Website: lowes
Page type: billing-address
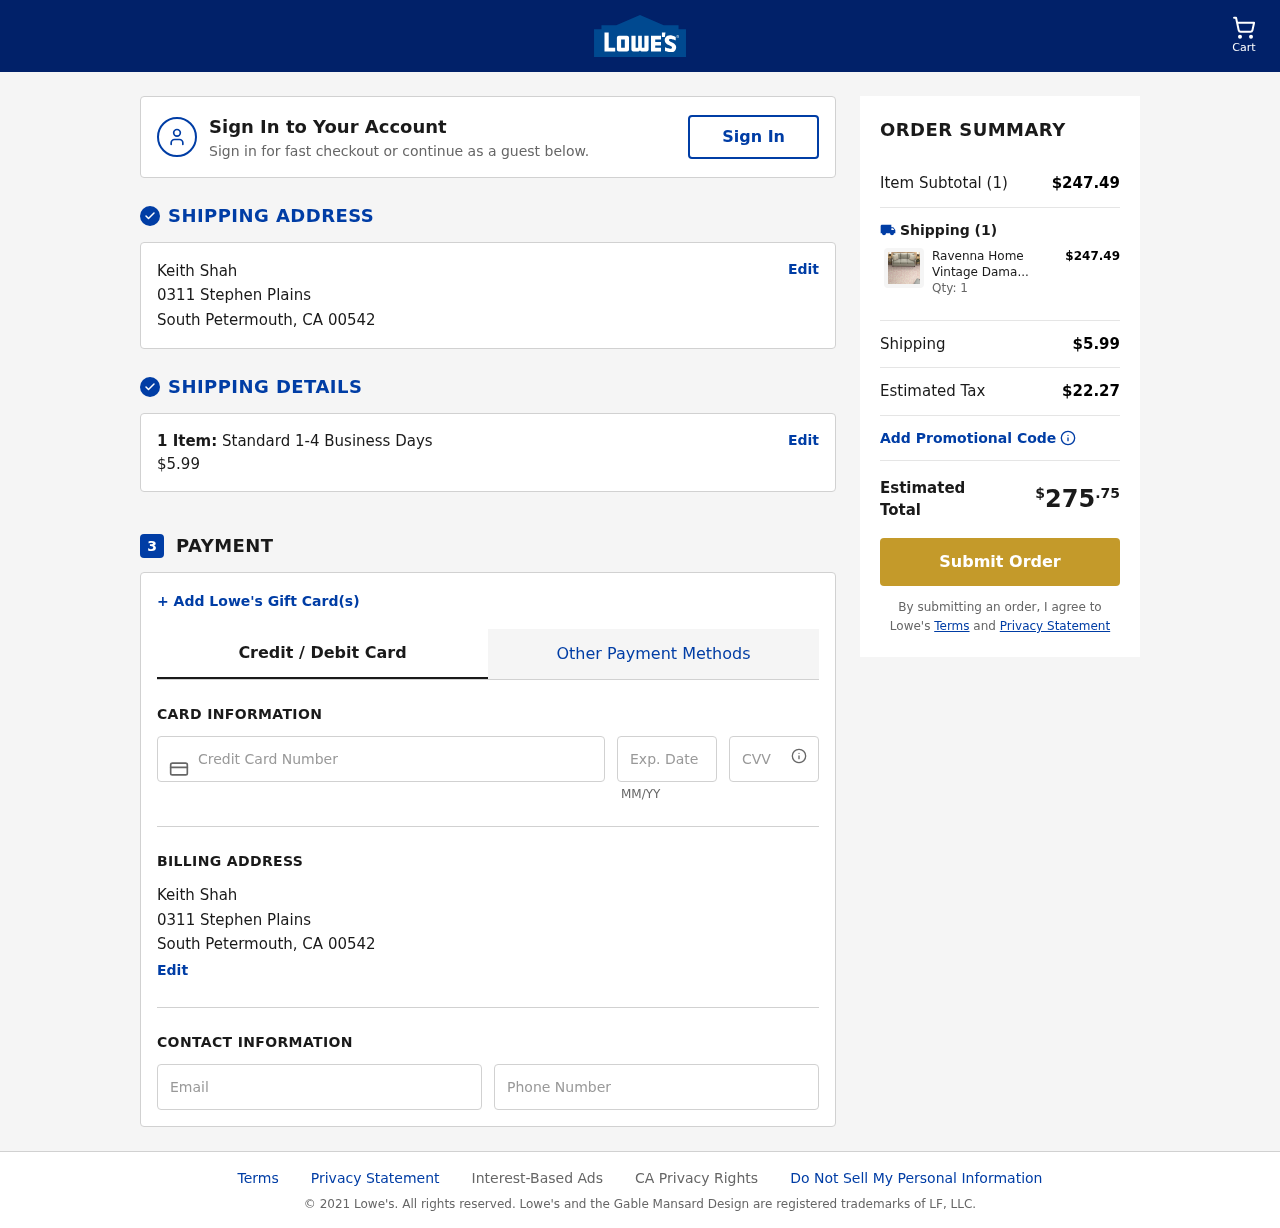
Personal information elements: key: PII_CARD_CVV
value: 579
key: PII_CARD_EXPIRY
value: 08/29
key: PII_CARD_NUMBER
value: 4082 7988 9595 5468
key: PII_CITY
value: South Petermouth
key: PII_EMAIL
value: keith_shah@hotmail.com
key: PII_FULLNAME
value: Keith Shah
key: PII_PHONE
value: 4996345154
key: PII_POSTCODE
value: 00542
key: PII_STATE_ABBR
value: CA
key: PII_STREET
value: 0311 Stephen Plains
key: PII_FULLNAME2
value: Keith Shah
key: PII_CITY2
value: South Petermouth
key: PII_STATE_ABBR2
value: CA
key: PII_POSTCODE_FULL
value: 00542
Product elements: key: PRODUCT1_NAME
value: Ravenna Home Vintage Damask Patterned Rug, 7'10" x 9'10", Pink on Ivory
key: PRODUCT1_PRICE
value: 247.49
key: PRODUCT1_QUANTITY
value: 1
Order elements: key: ORDER_NUM_ITEMS
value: Cart
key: ORDER_NUM_ITEMS
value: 1 Item:
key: ORDER_NUM_ITEMS
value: Item Subtotal (1)
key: ORDER_SHIPPING_COST
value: $5.99
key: ORDER_SUBTOTAL
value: $247.49
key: ORDER_TAX
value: $22.27
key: ORDER_TOTAL
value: $275.75